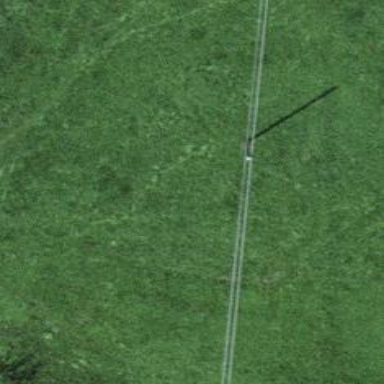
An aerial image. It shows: Minor power line.